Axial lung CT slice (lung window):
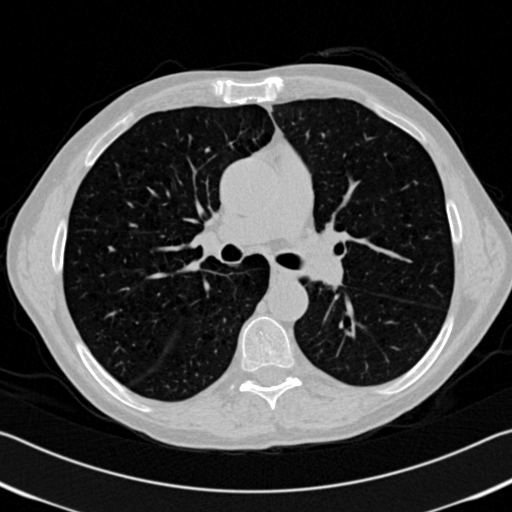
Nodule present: no